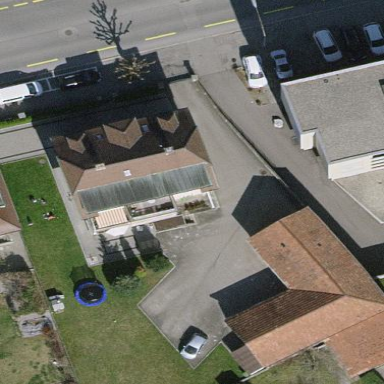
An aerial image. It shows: Half-hipped roof on apartment building.